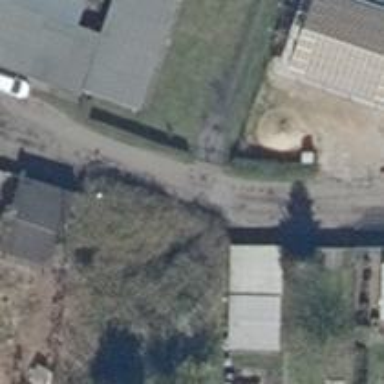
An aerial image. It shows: Residential road with compacted surface.